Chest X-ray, AP view. Patient: 49 years old, sex M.
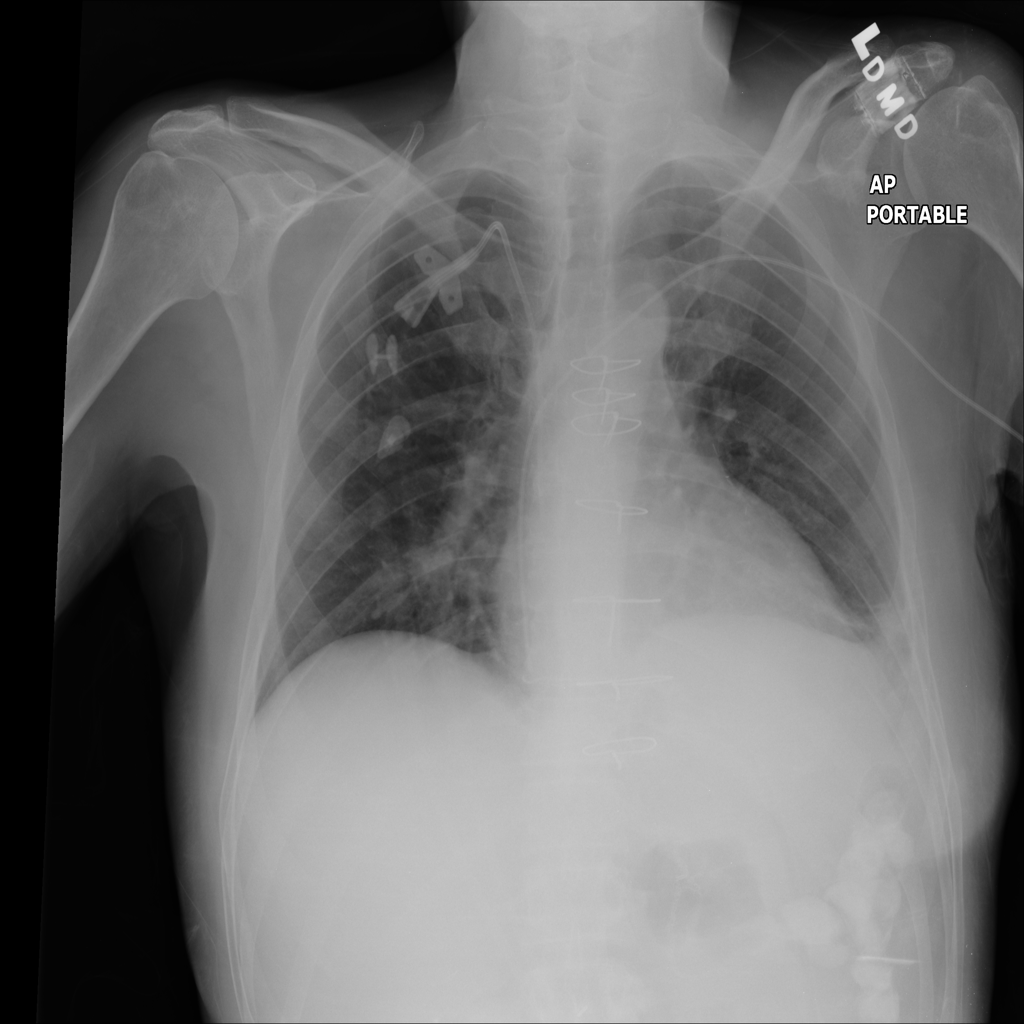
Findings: Atelectasis